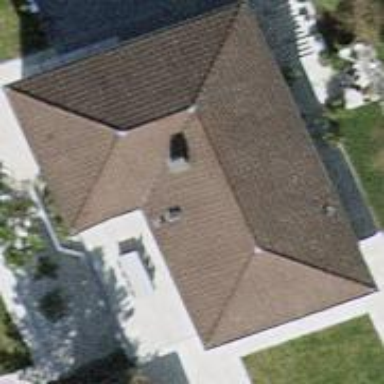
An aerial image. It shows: Building with tiled roof.